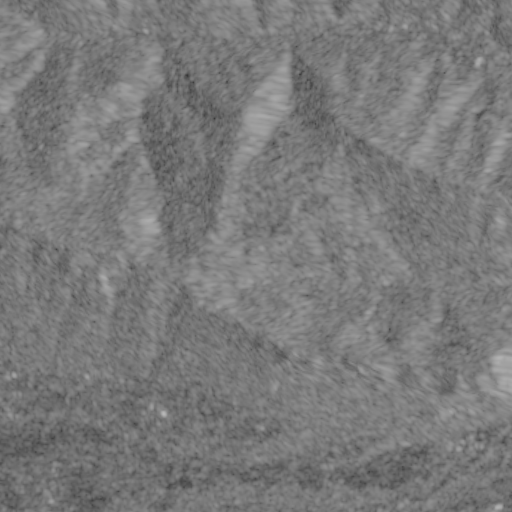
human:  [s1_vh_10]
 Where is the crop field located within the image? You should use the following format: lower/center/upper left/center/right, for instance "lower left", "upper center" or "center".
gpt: The crop field is located in the upper right of the image.
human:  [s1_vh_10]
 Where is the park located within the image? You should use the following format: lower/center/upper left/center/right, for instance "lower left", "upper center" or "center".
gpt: The park is located in the upper right of the image.
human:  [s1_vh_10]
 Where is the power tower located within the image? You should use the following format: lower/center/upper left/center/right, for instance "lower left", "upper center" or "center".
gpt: The power tower is located in the lower of the image.
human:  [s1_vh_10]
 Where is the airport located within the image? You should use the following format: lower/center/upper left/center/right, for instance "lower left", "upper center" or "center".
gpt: There is no airport in the image.

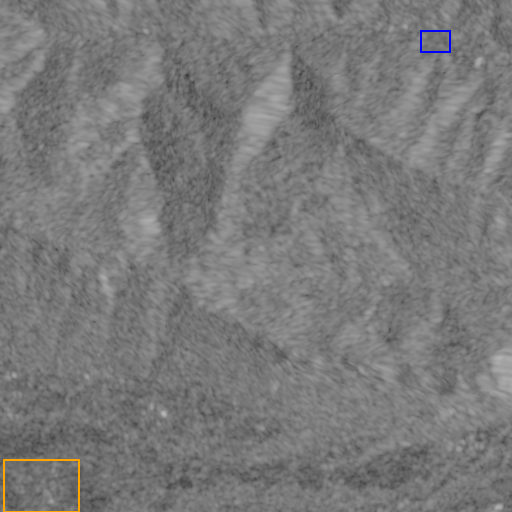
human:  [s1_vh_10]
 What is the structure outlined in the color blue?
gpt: The structure outlined in blue is a crop field.
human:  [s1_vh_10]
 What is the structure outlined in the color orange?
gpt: The structure outlined in orange is a quarry.
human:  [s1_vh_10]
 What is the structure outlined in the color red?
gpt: There is no red outline.